Question: I am trying to understand the capabilities of Fabric8's container management.
I just want to clarify weather the following scenario can be achieved by using Fabric8 in JBossFuse.
I have created simple 2 bundles (tick, tock bundles inspired by the : <URL>.
Simply Tick bundle is exporting a package and Tock bundle is importing it. In another words, Tock Bundle depends on the Tick Bundle.
These 2 bundles are working perfectly when deployed in a single container (say in a one child container in JBoossFuse).
Then I have created a cluster by using the fabric8 and added its containers to the Fabric Ensemble as well.
And I have created 2 profiles. TickProfile contains the Tick bundle and Tock profile contains the Tock bundle.
I have deployed above 2 profiles in 2 different containers as follows,

Then it is not working properly because Tock bundle cannot resolve its dependency of Tick Bundle which is exposed by Tick Bundle (because those bundles are in two different containers).
I thought this is possible with fabric8 but it seems it cannot.
It would be really appreciated if someone can tell me whether there is any way of achieving this.
Thanks.
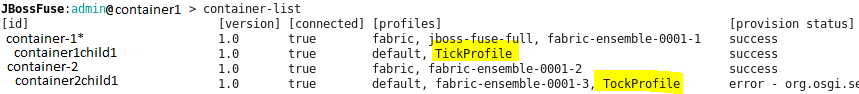
Answer: No this is not possible. Package export and import on OSGi level is bounded to the JVM. This means bundles in different JVMs will not be able to import each others classes.
The only OSGi concept that supports clustering are Services. The OSGi specification calls that Remote Services.
See: <URL>
- <URL>